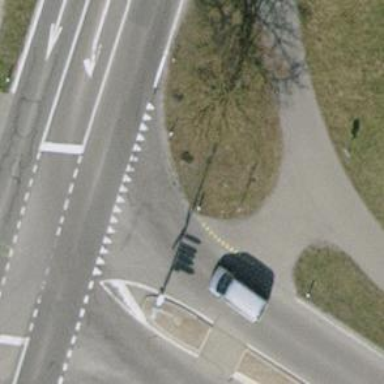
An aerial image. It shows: Secondary road with concrete surface leading to roundabout.